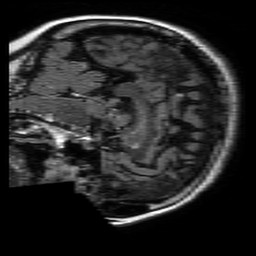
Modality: FLAIR
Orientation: sagittal
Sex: female
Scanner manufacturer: philips
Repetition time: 11 s
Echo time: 0.125 s